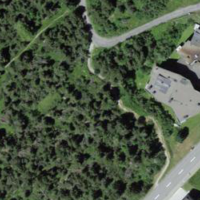
EUNIS habitat code: 43
Species observed at this site:
Rhododendron ferrugineum
Emberiza cia
Anthus spinoletta
Turdus pilaris
Rumex alpinus
Tussilago farfara
Periparus ater